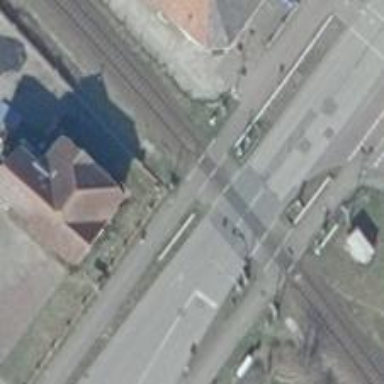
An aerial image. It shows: Level crossing along the railway.